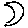
Label: moon